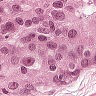
Metastatic tissue present: yes